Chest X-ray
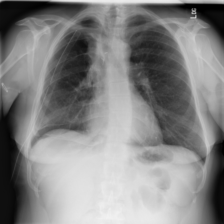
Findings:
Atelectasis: negative
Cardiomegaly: negative
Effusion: negative
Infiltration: negative
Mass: negative
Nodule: negative
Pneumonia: negative
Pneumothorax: negative
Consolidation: negative
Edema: negative
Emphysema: negative
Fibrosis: negative
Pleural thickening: negative
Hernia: negative